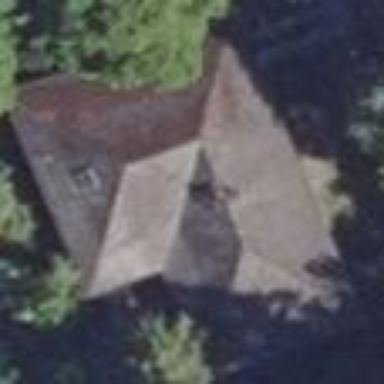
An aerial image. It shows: Residential building with hipped roof made of tar paper.